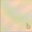
Piece: xx